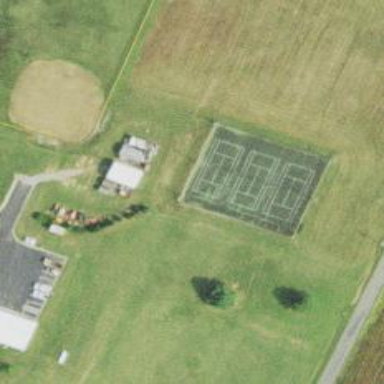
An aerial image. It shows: Tennis court on pitch.